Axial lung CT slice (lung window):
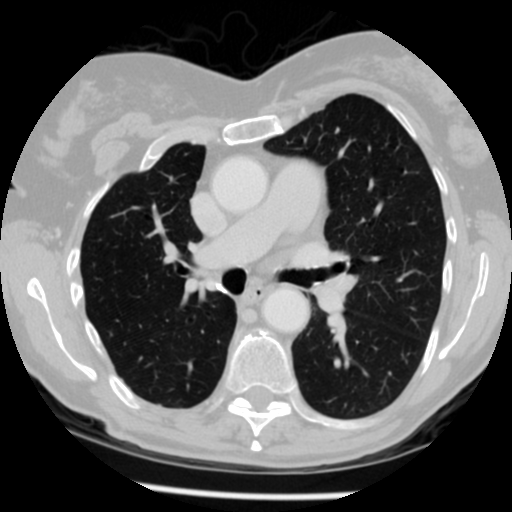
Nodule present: no